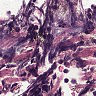
Metastatic tissue present: no